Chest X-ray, AP view. Patient: 64 years old, sex M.
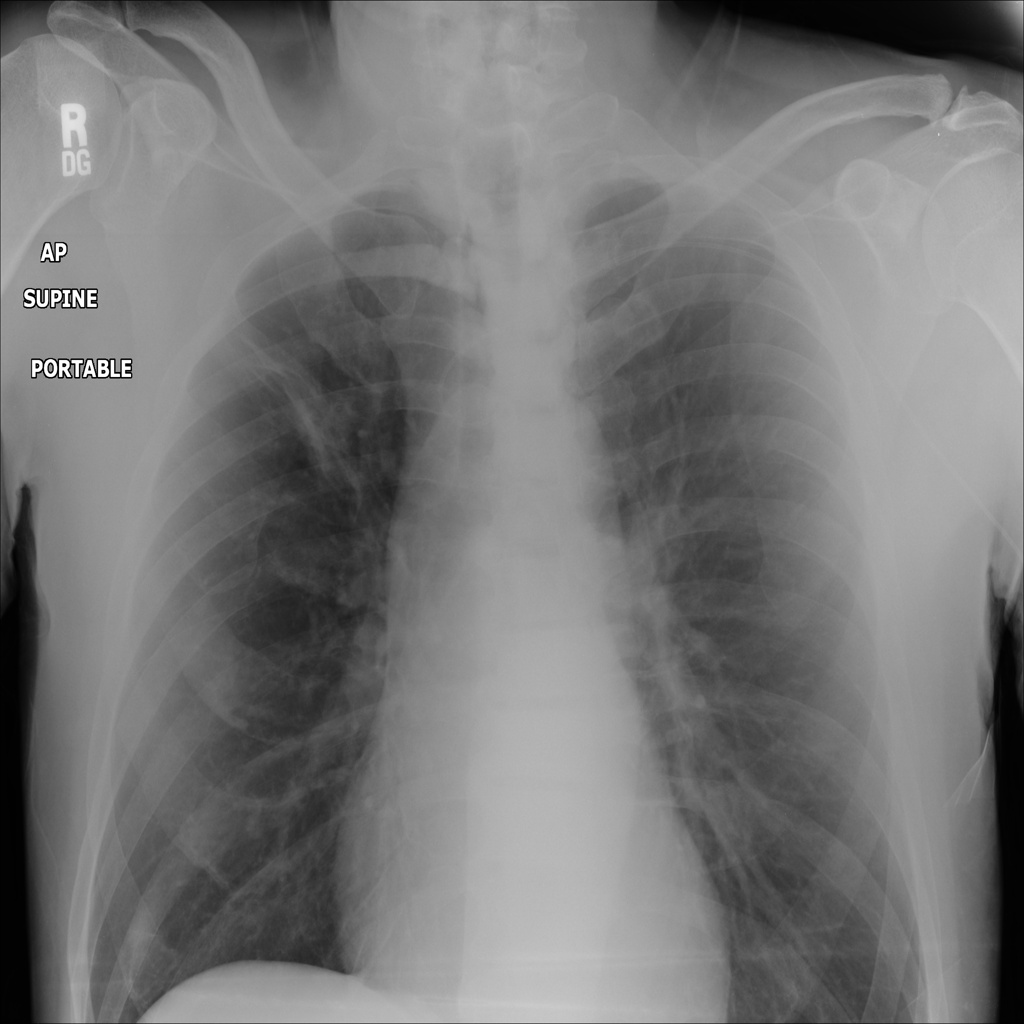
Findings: Nodule